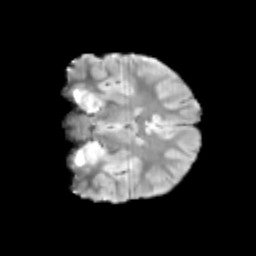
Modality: T2w
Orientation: coronal
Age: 9
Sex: female
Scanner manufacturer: siemens
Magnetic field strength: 3 T
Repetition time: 3.8 s
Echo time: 0.07 s